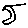
Label: moon